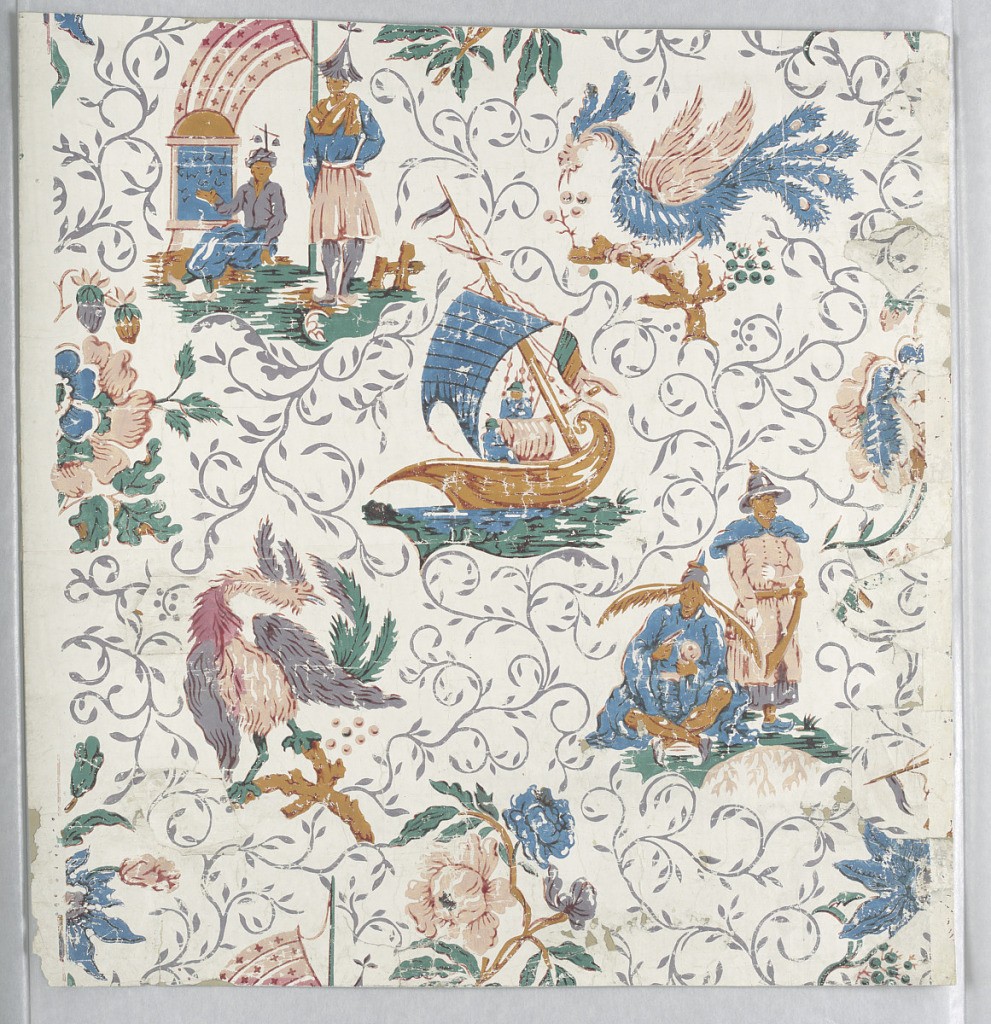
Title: Sidewall
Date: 1845–1855
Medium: Block printed on continuous paper
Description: Vertical rectangle. Chinoiserie design of eight motifs, three including human figures, two with a sort of phoenix, and three with flowers; white field covered with slender blue-gray foliage scrolls.  Printed in reds, blues, greens, and neutral oranges on white ground. Samll sections of a like paper have been cut and pasted on the front of this piece to fill losses.  Mounted on a gray paper.